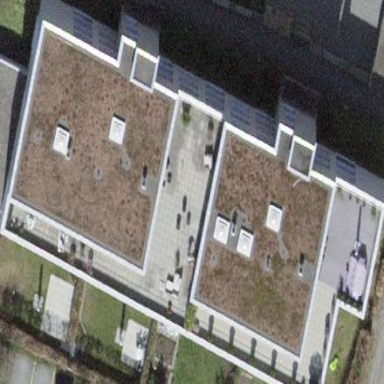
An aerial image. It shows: Image showing building with apartments.